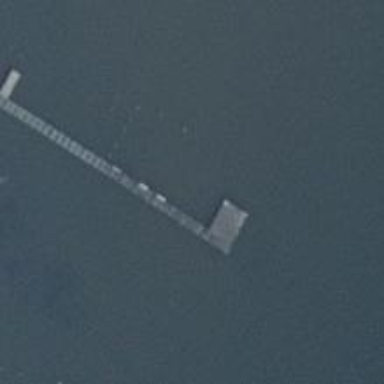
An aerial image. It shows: Man-made pier.